Question: Using c#, net.4.5 vs 2012
I'm trying to get data from database using Entity Framework.
At first idea was use code like below - it's must allow to add, delete and update entries in dataGridView, and than just save changes using 'context.SaveChanges()' (method from 'ObjectSet', if I'm not wrong)
'''
using (LibraryEntities context = new LibraryEntities())
{
var query = (from c in context.Book select c).First();
DataGridView dgv = new DataGridView();
dgv.DataSource = context.Book;
}
'''
Result - exception
> Data binding directly to a store query (DbSet, DbQuery, DbSqlQuery) is not supported...
Then I try a little bit changed code:
'''
using (LibraryEntities context = new LibraryEntities())
{
var query = (from c in context.Book select c).First();
DataGridView dgv = new DataGridView();
dgv.DataSource = query;
}
'''
but have same issue with exception
> Data binding directly to a store query (DbSet, DbQuery, DbSqlQuery) is not supported...
At last try to convert all to 'List()':
'''
using (LibraryLib.LibraryEntities context = new LibraryLib.LibraryEntities())
{
DataGridView dgv = new DataGridView();
dgv.DataSource = (from c in context.Book select c).ToList();
}
'''
As and expected, I got all db entries in DataGridView, but I can't add, update and delete any entries.

And the question is - how can I change db in 'dataGridView' and than save it with 'DbContext.SaveChanges()'
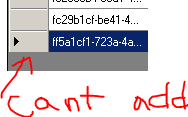
Answer: Is it winforms?
if yes, you have to use BindingSource to link data
'''
BindingSource bs = new BindingSource();
bs.DataSource = typeof(Book); // Book is a type of your Entity class
db.Book.ToList().ForEach(n => bs.Add(n));
dgv.DataSource = bs;
'''
now it's editable. And
to store changes just call db.SaveChanges();
your way to assing List to DataGrid is valid for WPF. What about to migrate there?